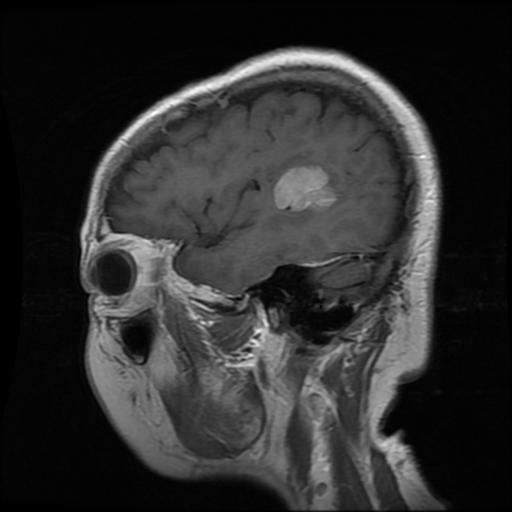
Label: meningioma